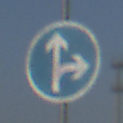
Verkehrszeichen: VorgeschriebeneFahrtrichtungGeradeausOderRechts
Umgebung: Outdoor, Urban
Tageszeit: SunriseSunset
Wetter: Clear
Licht: Natural
Jahreszeit: NotSpecified
Kontrast: MediumContrast